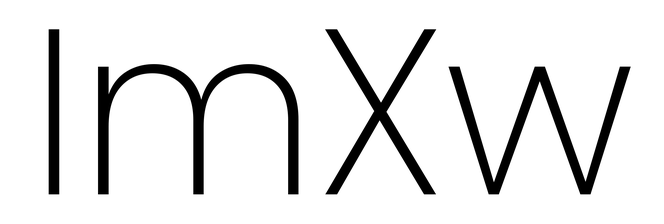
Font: Poppins-ExtraLight